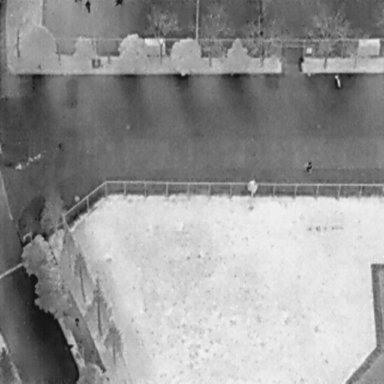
There are three People in the infrared image.